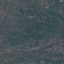
Land use / land cover: HerbaceousVegetation